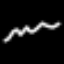
Label: squiggle